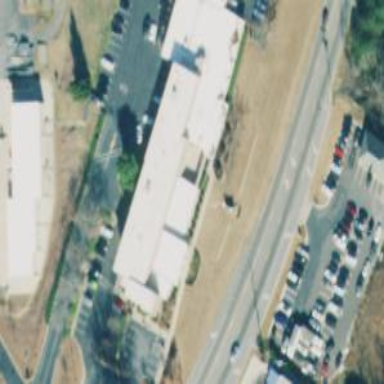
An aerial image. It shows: Building.